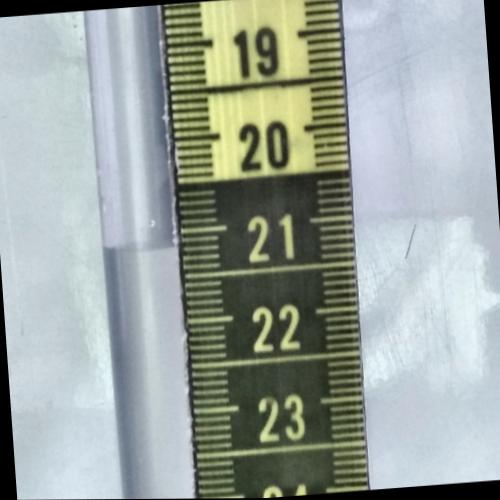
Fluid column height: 21.2 cm